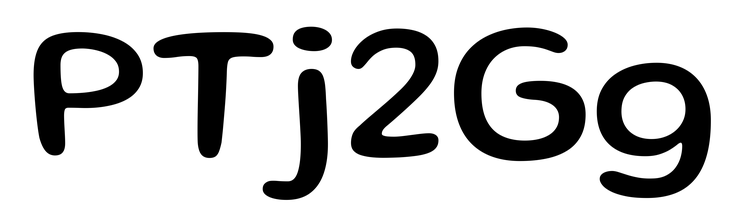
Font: Gluten_Regular